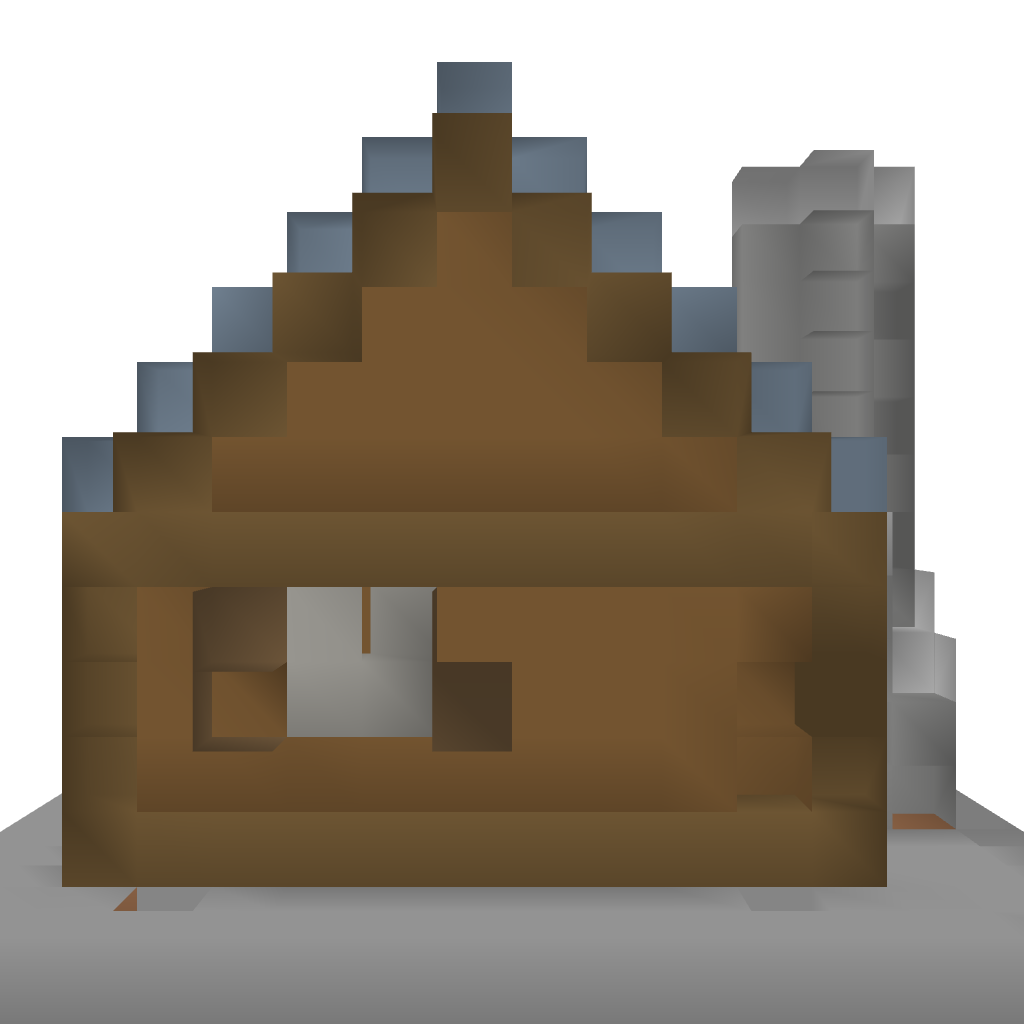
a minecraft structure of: Small Cabin House